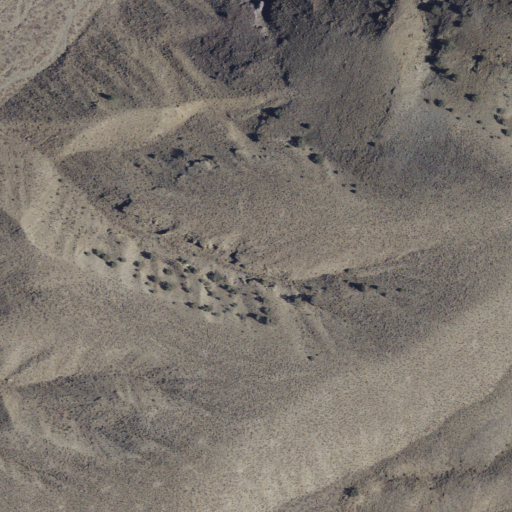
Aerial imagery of plain(s) in California named Haway Meadows (historical) containing only shrub